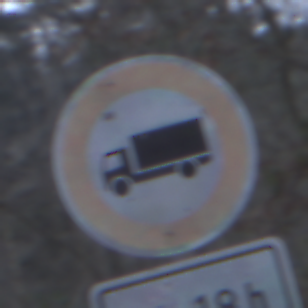
Verkehrszeichen: VerbotFuerKraftfahrzeugeUeberDreiKommaFuenfTonnen
Zusatzzeichen unten: ZeitangabenOhneBeschraenkungAufWochentage1
Umgebung: Outdoor, Nature
Tageszeit: MorningAfternoon
Wetter: Overcast
Licht: Natural
Jahreszeit: Winter
Kontrast: LowContrast